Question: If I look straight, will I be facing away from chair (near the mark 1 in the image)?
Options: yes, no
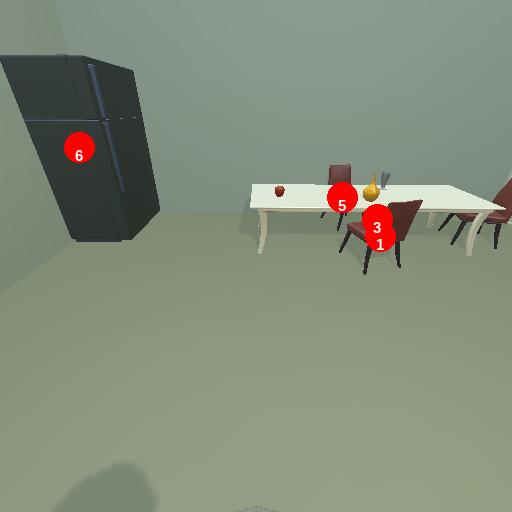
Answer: yes